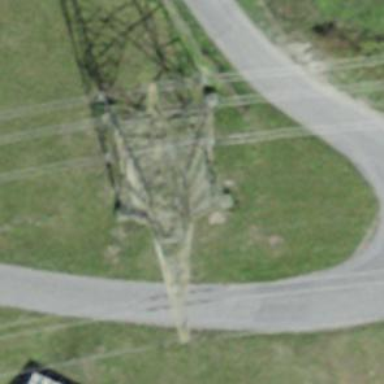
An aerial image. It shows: Power tower.